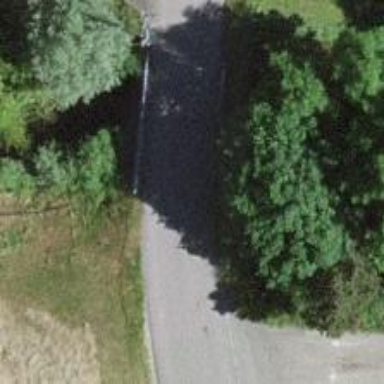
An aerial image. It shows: Residential road with bridge.